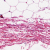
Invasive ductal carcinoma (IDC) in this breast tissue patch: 0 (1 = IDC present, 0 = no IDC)